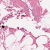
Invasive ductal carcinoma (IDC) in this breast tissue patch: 0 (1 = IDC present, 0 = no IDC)